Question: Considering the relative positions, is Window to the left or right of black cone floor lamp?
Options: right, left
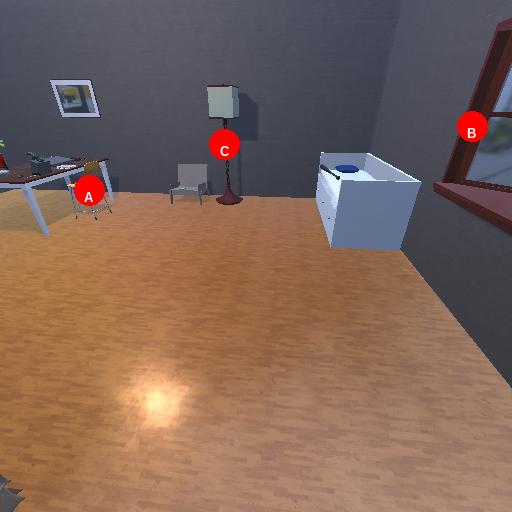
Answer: right